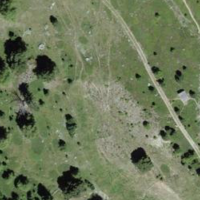
EUNIS habitat code: 26
Species observed at this site:
Marmota marmota
Issoria lathonia
Chorthippus brunneus
Pinus cembra
Geum montanum
Sitta europaea
Nucifraga caryocatactes
Hippocrepis comosa
Arctostaphylos uva-ursi
Garrulus glandarius